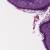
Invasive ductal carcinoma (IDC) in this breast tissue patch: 0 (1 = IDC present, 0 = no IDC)